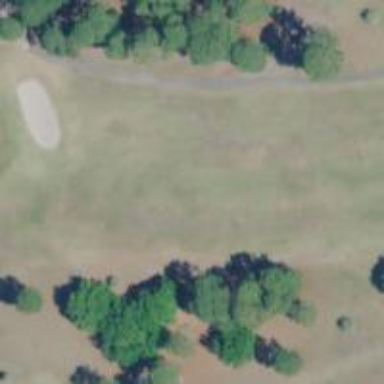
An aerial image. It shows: View of golf hole.